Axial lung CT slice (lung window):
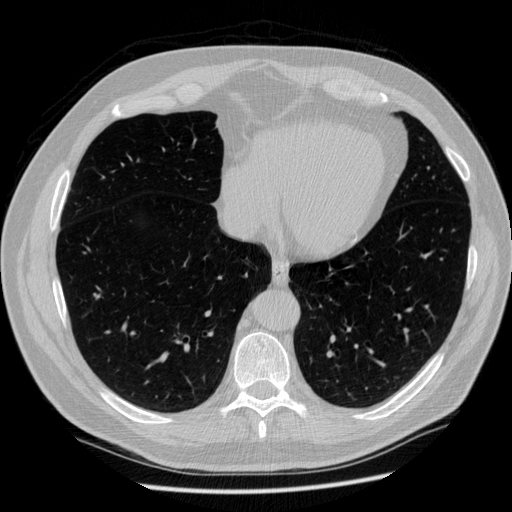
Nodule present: no